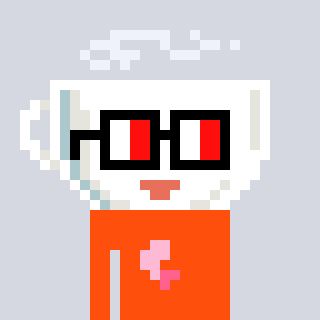
a pixel art character with square glasses with black frames and red eyes, a mug-shaped head and a orange-colored body on a cool background